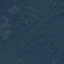
Land use / land cover: Forest